Field crop: maize
Growth stage: 2
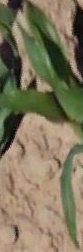
Species: maize